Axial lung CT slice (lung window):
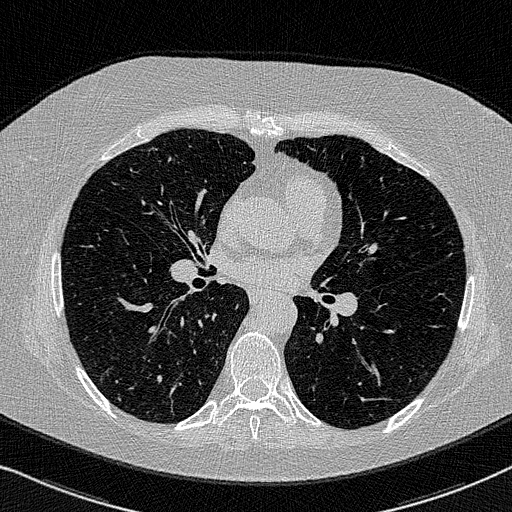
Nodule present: no